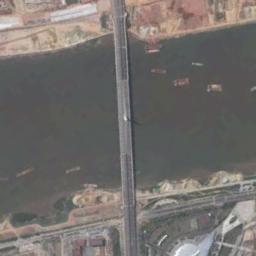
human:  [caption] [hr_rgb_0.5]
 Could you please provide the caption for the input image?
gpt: A bridge built on a wide river and some buildings on one side of the river .

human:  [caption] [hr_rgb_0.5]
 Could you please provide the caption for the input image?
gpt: On one side of the river are vegetation and on the other side are settlements .

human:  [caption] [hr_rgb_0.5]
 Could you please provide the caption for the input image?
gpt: A bridge is over the river between the bare land and some buildings .

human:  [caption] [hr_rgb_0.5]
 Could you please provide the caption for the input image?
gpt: A bridge connects the land on both sides of the turquoise water  There are many residential areas and green farmland on the land  There are many ships in the river .

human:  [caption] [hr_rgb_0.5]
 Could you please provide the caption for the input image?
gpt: There is a bridge over the river .